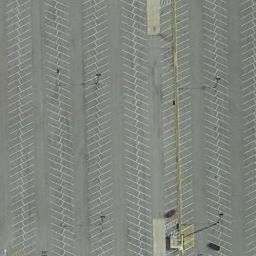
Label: parking_lot